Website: lowes
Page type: payment
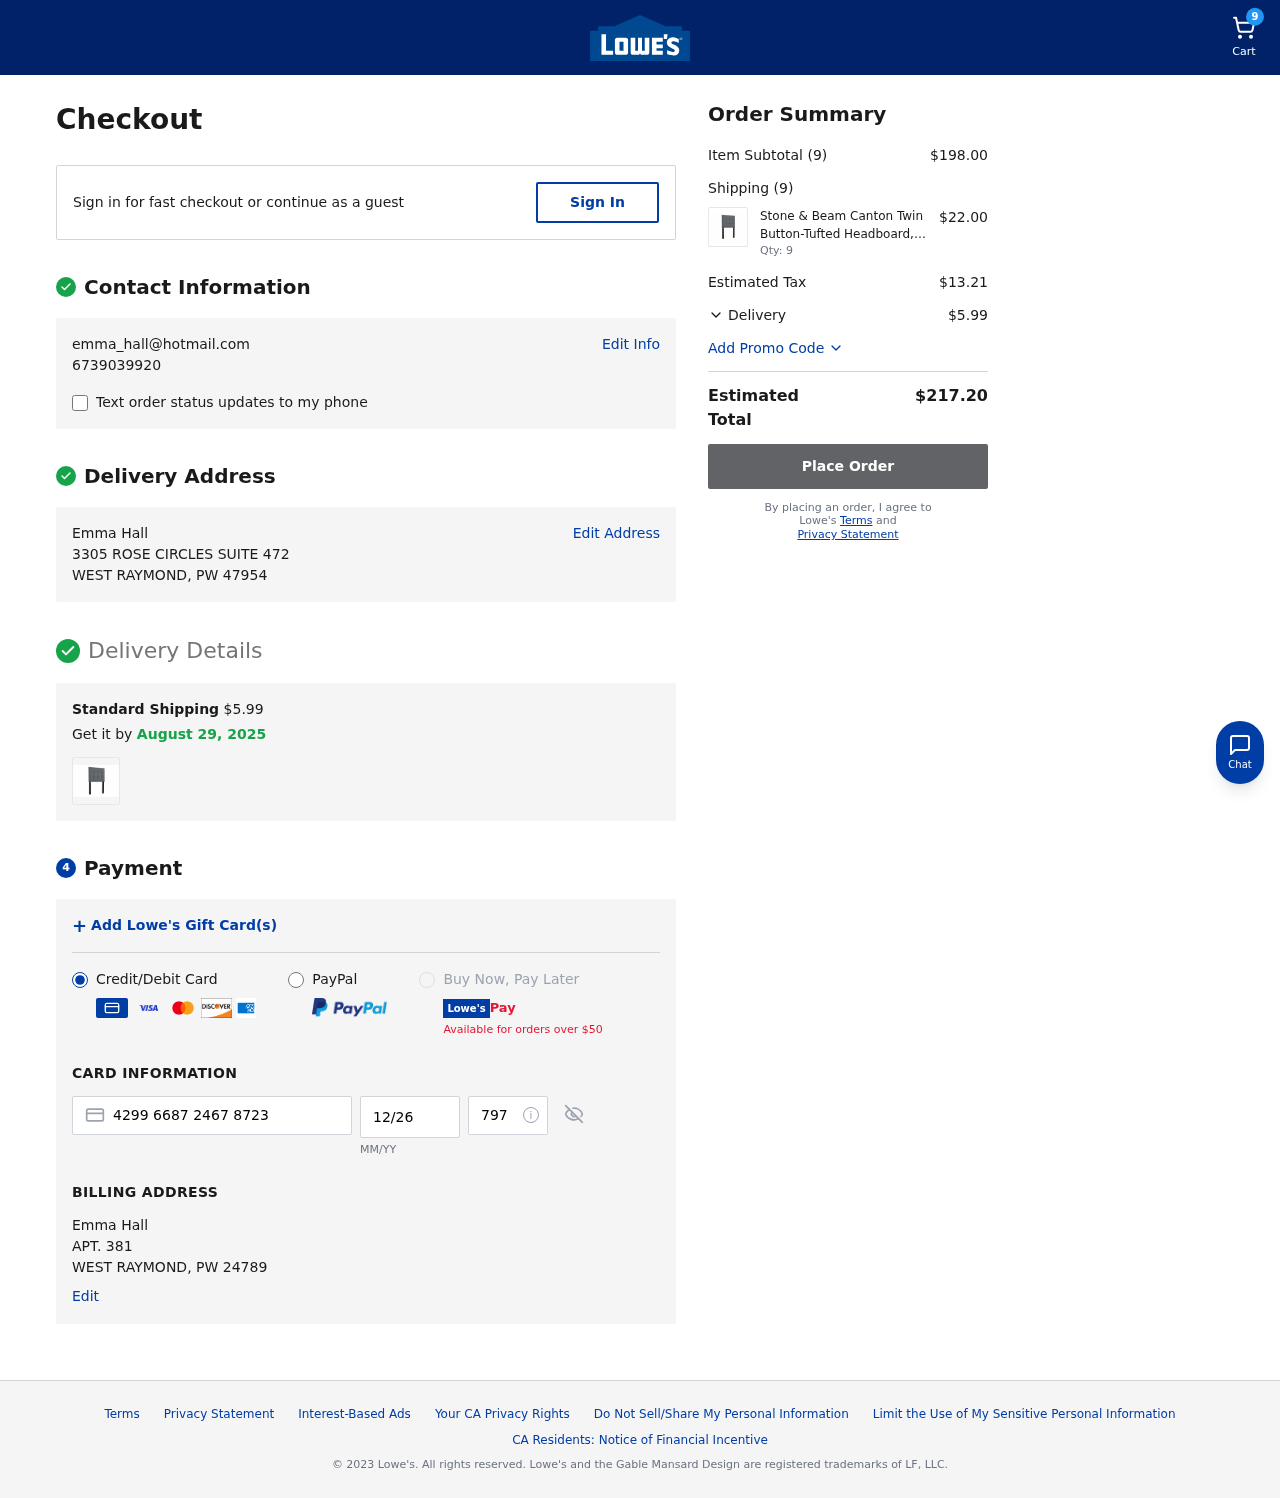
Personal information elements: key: PII_CARD_CVV
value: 797
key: PII_CARD_EXPIRY
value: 12/26
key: PII_CARD_NUMBER
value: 4299 6687 2467 8723
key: PII_CITY_STATE_ZIP2
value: WEST RAYMOND, PW 24789
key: PII_EMAIL
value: emma_hall@hotmail.com
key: PII_FULLNAME
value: Emma Hall
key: PII_FULLNAME2
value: Emma Hall
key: PII_PHONE
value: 6739039920
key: PII_STREET
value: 3305 ROSE CIRCLES SUITE 472
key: PII_STREET2
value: APT. 381
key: PII_CITY_STATE_ZIP
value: WEST RAYMOND, PW 47954
Product elements: key: PRODUCT1_NAME
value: Stone & Beam Canton Twin Button-Tufted Headboard, 42"W, Lagoon
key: PRODUCT1_PRICE
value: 22
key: PRODUCT1_QUANTITY
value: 9
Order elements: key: ORDER_NUM_ITEMS
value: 9
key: ORDER_SHIPPING_COST
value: $5.99
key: ORDER_DELIVERY_DATE
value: August 29, 2025
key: ORDER_SUBTOTAL
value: $198.00
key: ORDER_NUM_ITEMS2
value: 9
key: ORDER_TAX
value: $13.21
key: ORDER_SHIPPING_COST2
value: $5.99
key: ORDER_TOTAL
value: $217.20